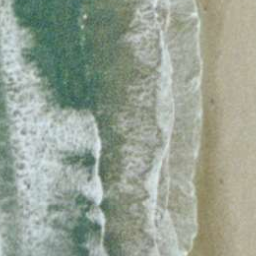
Label: beach